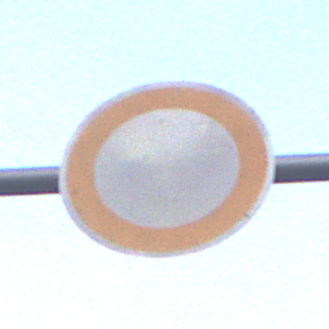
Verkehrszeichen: VerbotFahrzeugeAllerArt
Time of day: SunriseSunset
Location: Outdoor (Urban)
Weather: PartlyCloudy
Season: NotSpecified
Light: Natural